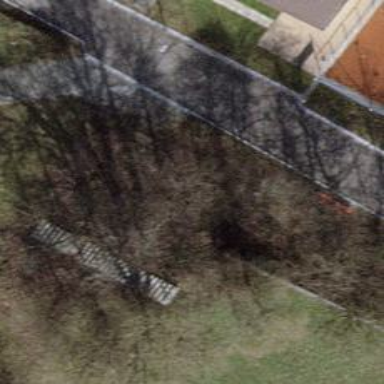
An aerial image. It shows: Bicycle parking facility.